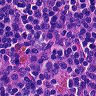
Metastatic tissue present: no